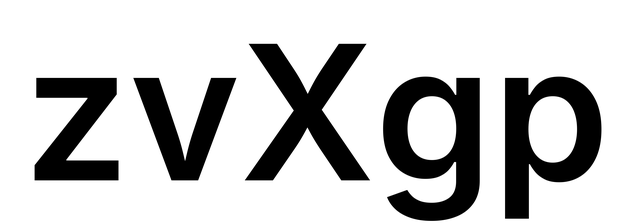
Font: Inter_SemiBold